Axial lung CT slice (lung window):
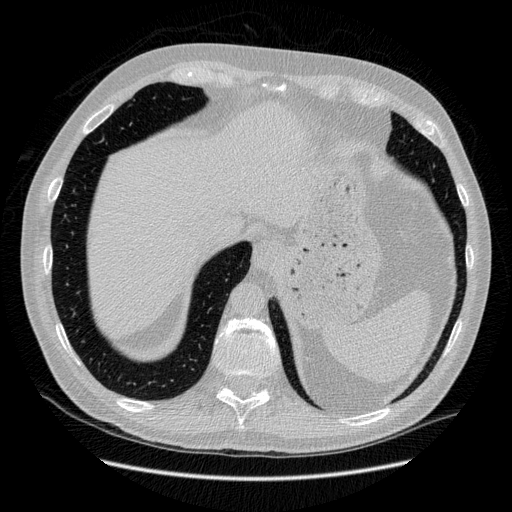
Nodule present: no